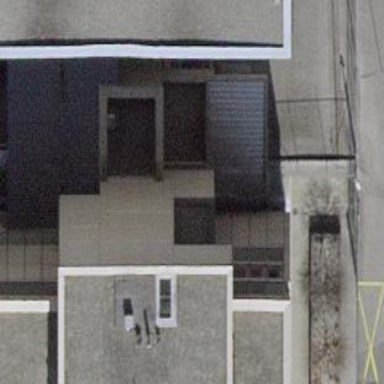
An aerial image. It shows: View of roof of building.